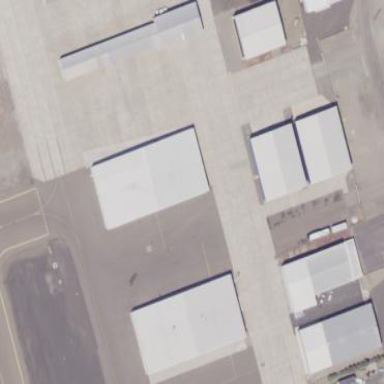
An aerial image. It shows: Hangar building at the airport.